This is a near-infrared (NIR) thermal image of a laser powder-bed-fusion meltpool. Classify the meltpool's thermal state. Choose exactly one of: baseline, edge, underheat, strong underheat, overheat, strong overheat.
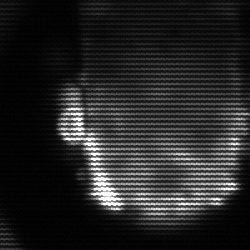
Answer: baseline